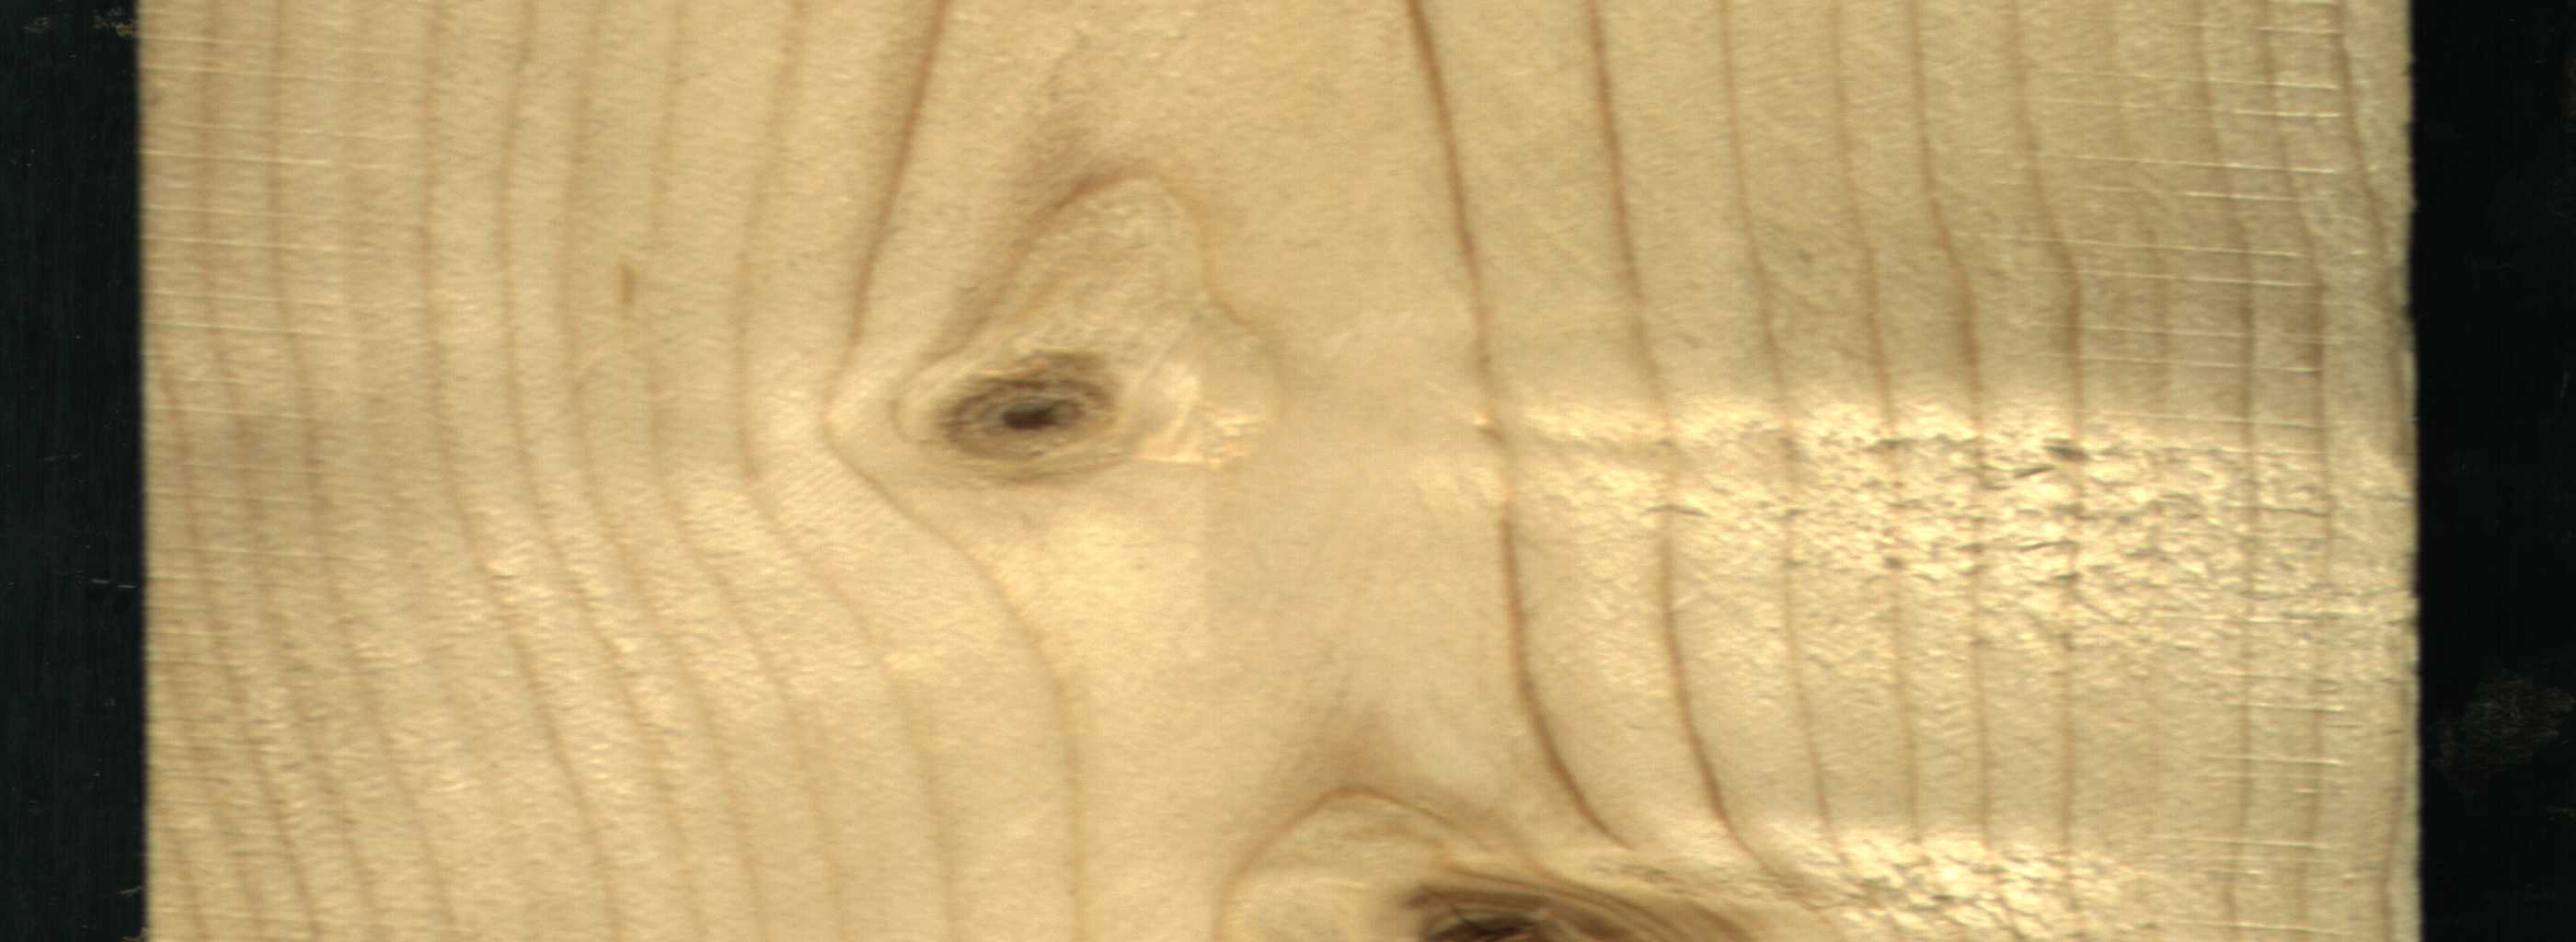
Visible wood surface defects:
knot_with_crack
Dead_Knot